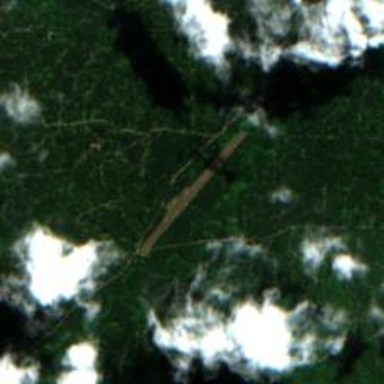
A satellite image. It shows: Airstrip at the airport.